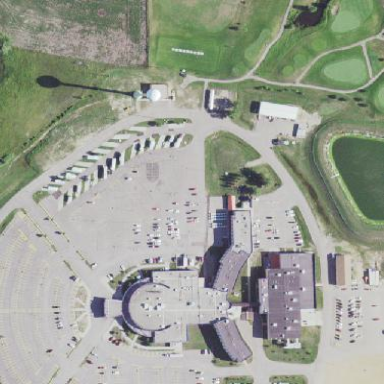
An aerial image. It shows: Hotel with casino inside.